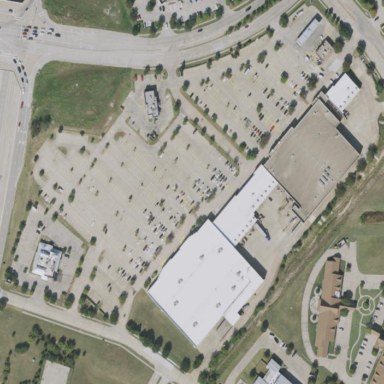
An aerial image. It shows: Retail area.